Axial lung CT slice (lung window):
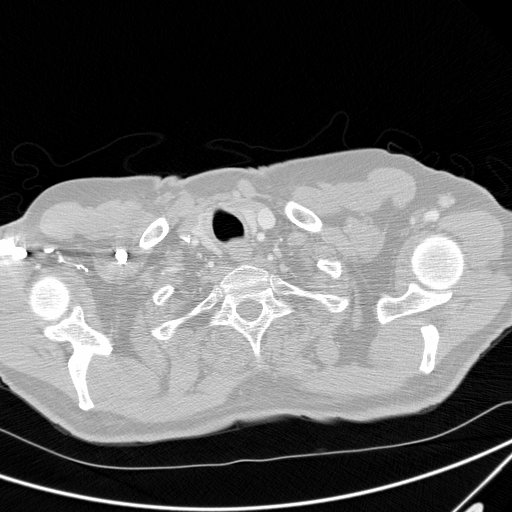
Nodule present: no